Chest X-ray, AP view. Patient: 30 years old, sex F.
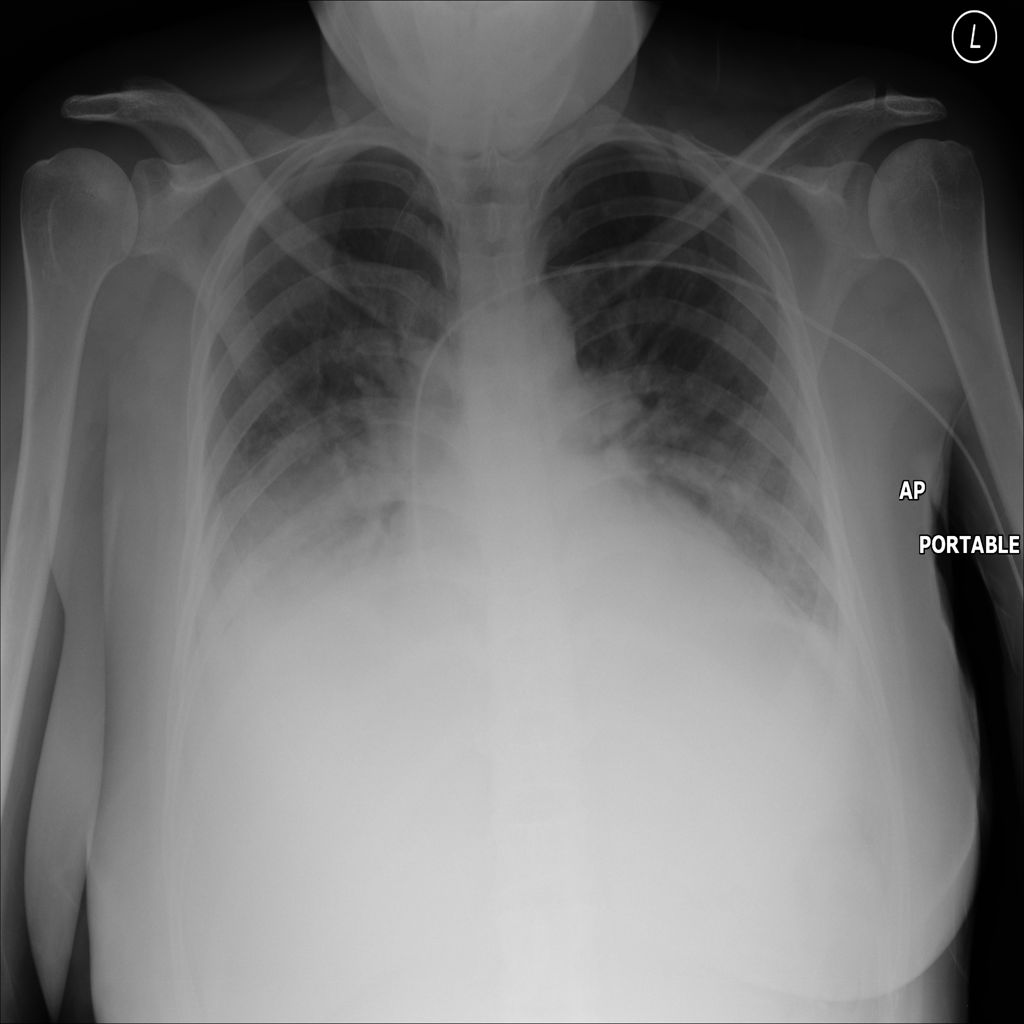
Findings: No Finding